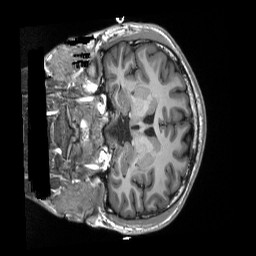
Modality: T1w
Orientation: coronal
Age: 21